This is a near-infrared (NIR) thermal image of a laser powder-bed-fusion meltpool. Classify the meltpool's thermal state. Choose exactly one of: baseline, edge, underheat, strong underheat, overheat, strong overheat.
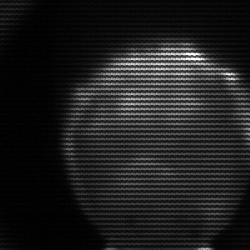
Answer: edge